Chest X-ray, AP view. Patient: 72 years old, sex F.
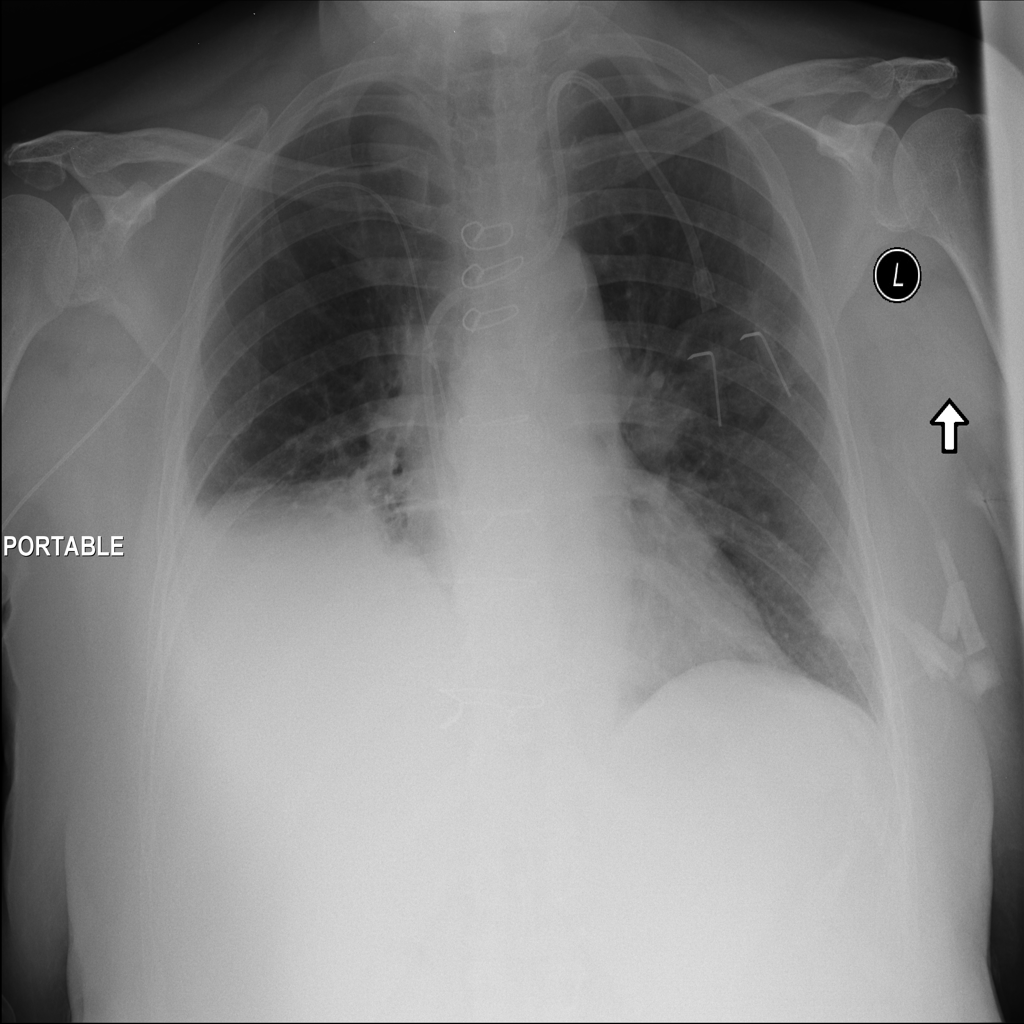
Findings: No Finding